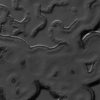
Label: not_dusty